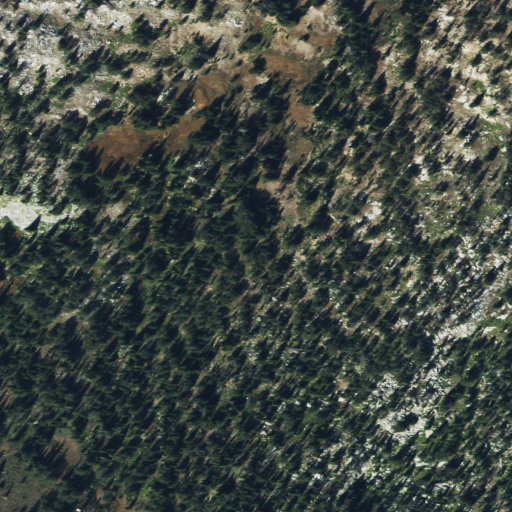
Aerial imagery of plain(s) in Montana named Elk Park containing evergreen forest, grassland, shrub, and pasture